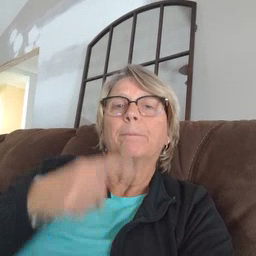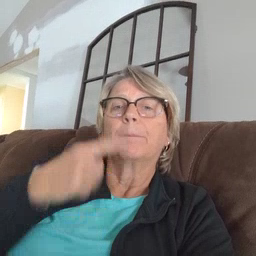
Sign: drop